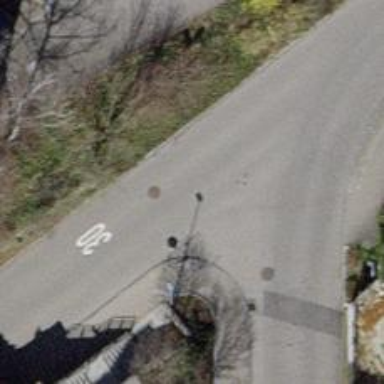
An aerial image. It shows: Residential road with asphalt surface. The sidewalk on the right also has asphalt surface.